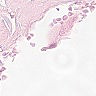
Metastatic tissue present: no